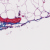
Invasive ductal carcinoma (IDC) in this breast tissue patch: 0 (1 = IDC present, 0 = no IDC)